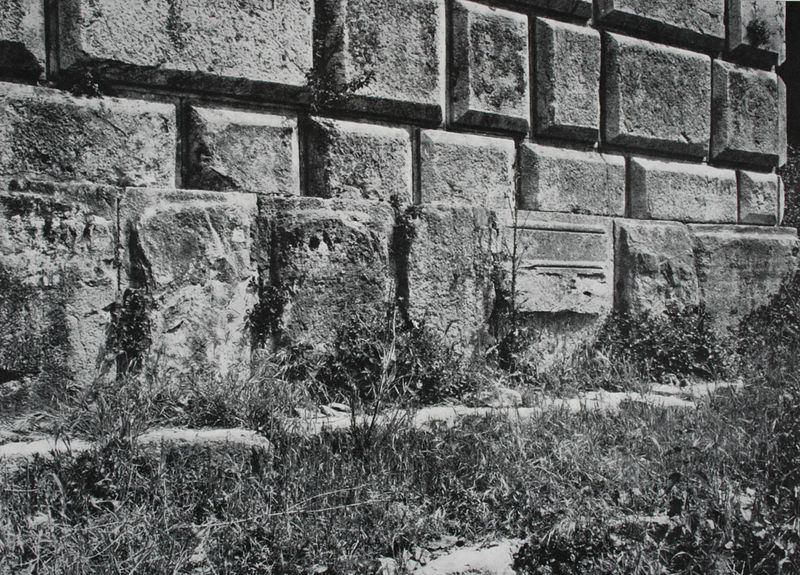
Titel: Rechter Turm, Quadernwerk am unteren Teil der Basis
Künstler: Liphantes
Standort: Capua
Institution: Brückentoranlage
Schlagwörter: dunkel, gestein, schatten, weiß, sand, äste, ausschnitt, blume, grau, licht, schwarz, gebäude, gras, haus, rasen, weg, wiese, muster, alt, wand, architektur, rahmen, sockel, stein, steine, spiegel, gräser, busch, pfad, sonne, boden, pflanzen, gotik, renaissance, fassade, italien, heiß, hitze, mauer, ziegel, romantik, querformat, treppe, detail, symmetrie, stufe, stufen, granit, bauer, foto, fotografie, rechtecke, kante, fugen, ruine, eckig, hauswand, rechteck, festung, mauerwerk, moos, schwarz weiss, ruinen, löcher, rom, photo, fragment, quadrate, gemäuer, rustika, ziegelsteine, maserung, bewachsen, efeu, klinker, quader, fuge, sandstein, antik, rechteckig, unkraut, kassetten, absatz, quadersteine, fotographie, quadrat, viereck, aufnahme, rillen, nauer, moss, quadratisch, bewuchs, arkatur, fundament, gehauen, bossenquader, gemauert, spolien, bosse, mauersteine, regelmäßig, solbank, blöcke, versetzt, mörtel, wef, verwitterung, behauen, fase, architecture parlante, buckelquader, randschlag